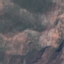
Land use / land cover: HerbaceousVegetation